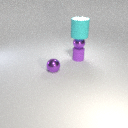
small purple metal sphere to the left of small purple rubber cylinder